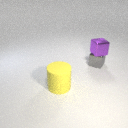
small gray metal cube below small purple metal cube